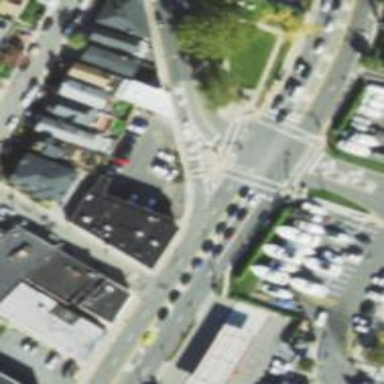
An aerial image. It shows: Footway located on traffic island.